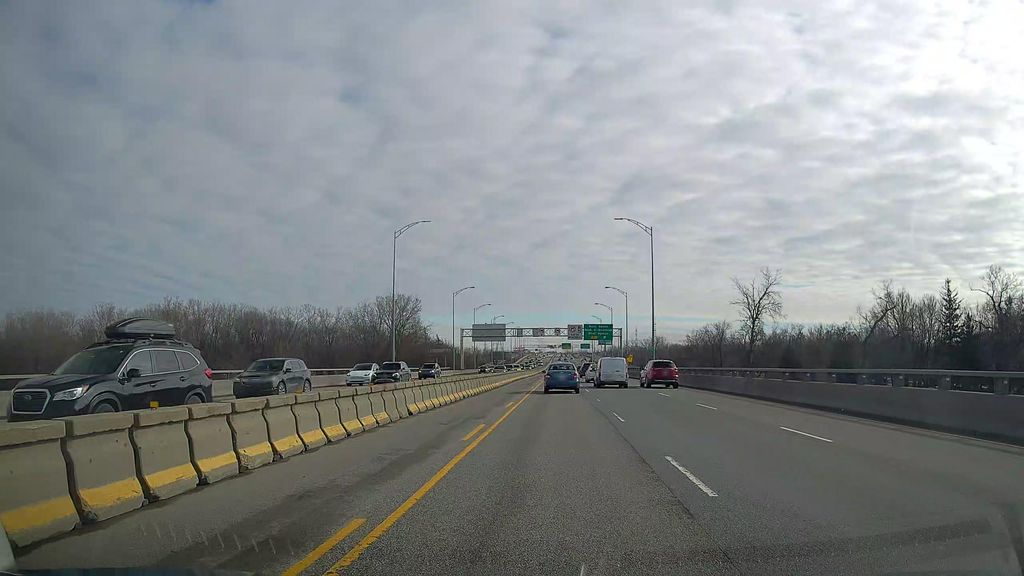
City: montreal